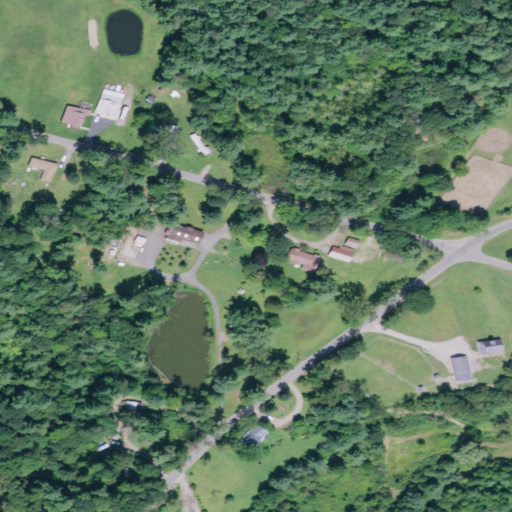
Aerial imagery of valley in New York named Wagner Hollow containing evergreen forest, pasture, deciduous forest, open development, mixed forest, low intensity development, medium intensity development, and open water